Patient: sex M, age 47
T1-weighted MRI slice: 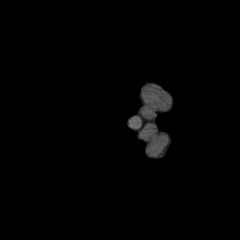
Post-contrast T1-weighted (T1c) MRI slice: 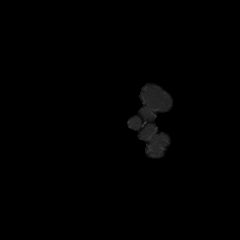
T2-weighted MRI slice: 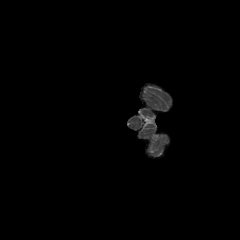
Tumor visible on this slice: no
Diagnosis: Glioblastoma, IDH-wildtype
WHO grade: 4